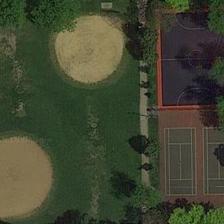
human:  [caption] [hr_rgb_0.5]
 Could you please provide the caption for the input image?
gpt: the blue basketball court and two tennis courts are neightbouring with two baseball fields .

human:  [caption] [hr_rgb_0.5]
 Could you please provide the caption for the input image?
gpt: two baseball fields and two tennis courts are surrounded by many green trees .

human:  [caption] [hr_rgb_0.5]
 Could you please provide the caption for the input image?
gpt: two baseball fields are next to two tennis courts .

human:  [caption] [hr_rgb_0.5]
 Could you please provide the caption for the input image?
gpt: some green trees are around two baseball fields and two tennis courts .

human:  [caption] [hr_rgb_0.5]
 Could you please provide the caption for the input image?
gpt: two baseball fields are next to two tennis courts .